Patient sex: F
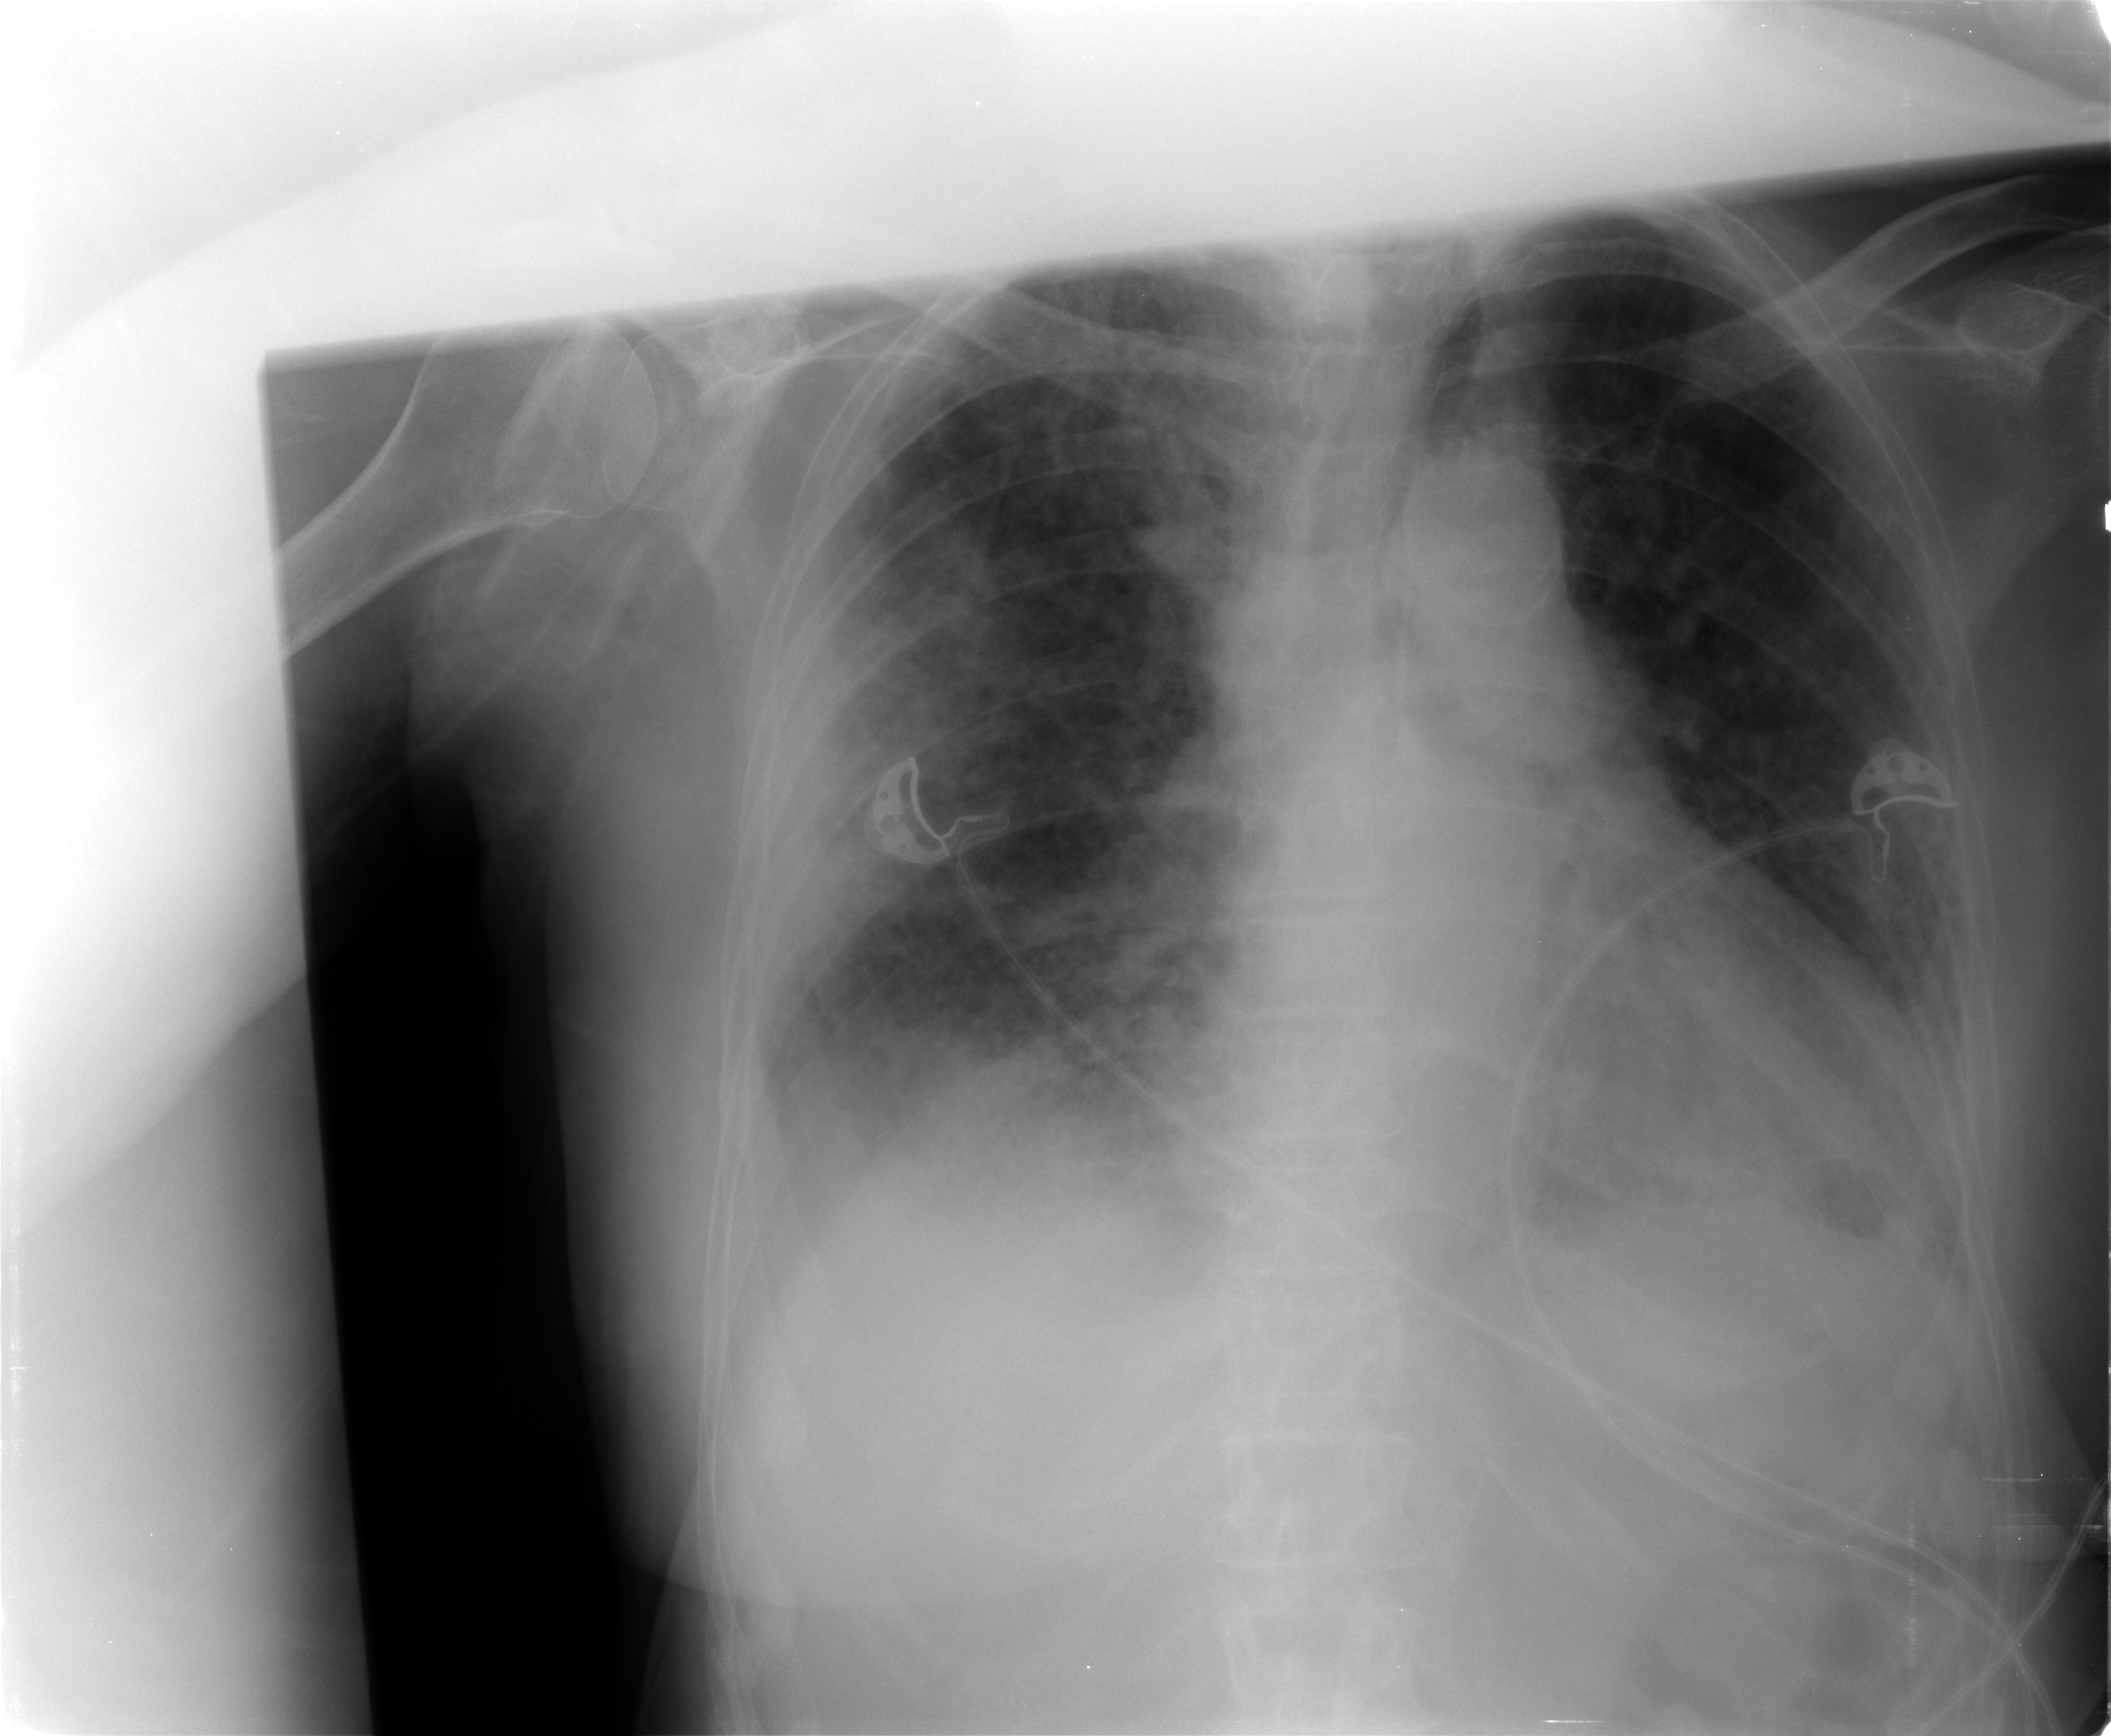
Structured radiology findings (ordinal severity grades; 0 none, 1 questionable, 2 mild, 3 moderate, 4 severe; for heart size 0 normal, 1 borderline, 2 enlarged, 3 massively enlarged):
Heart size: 1
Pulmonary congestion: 1
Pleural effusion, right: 2
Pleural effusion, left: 1
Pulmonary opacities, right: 2
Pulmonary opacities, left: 1
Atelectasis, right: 2
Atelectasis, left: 2